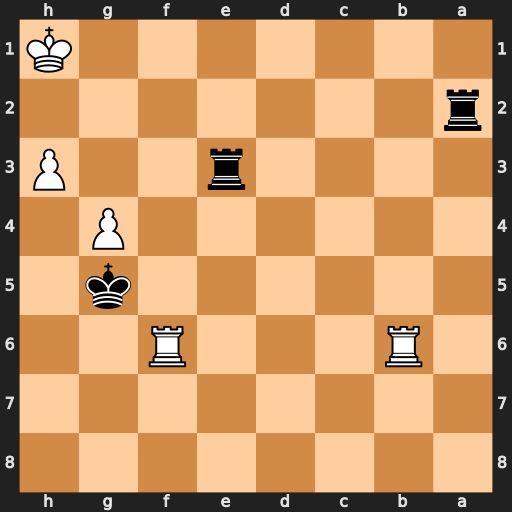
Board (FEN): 8/8/1R3R2/6k1/6P1/4r2P/r7/7K
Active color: b
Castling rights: -
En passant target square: -
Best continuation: Re1+ Rf1 Rxf1#